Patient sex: M
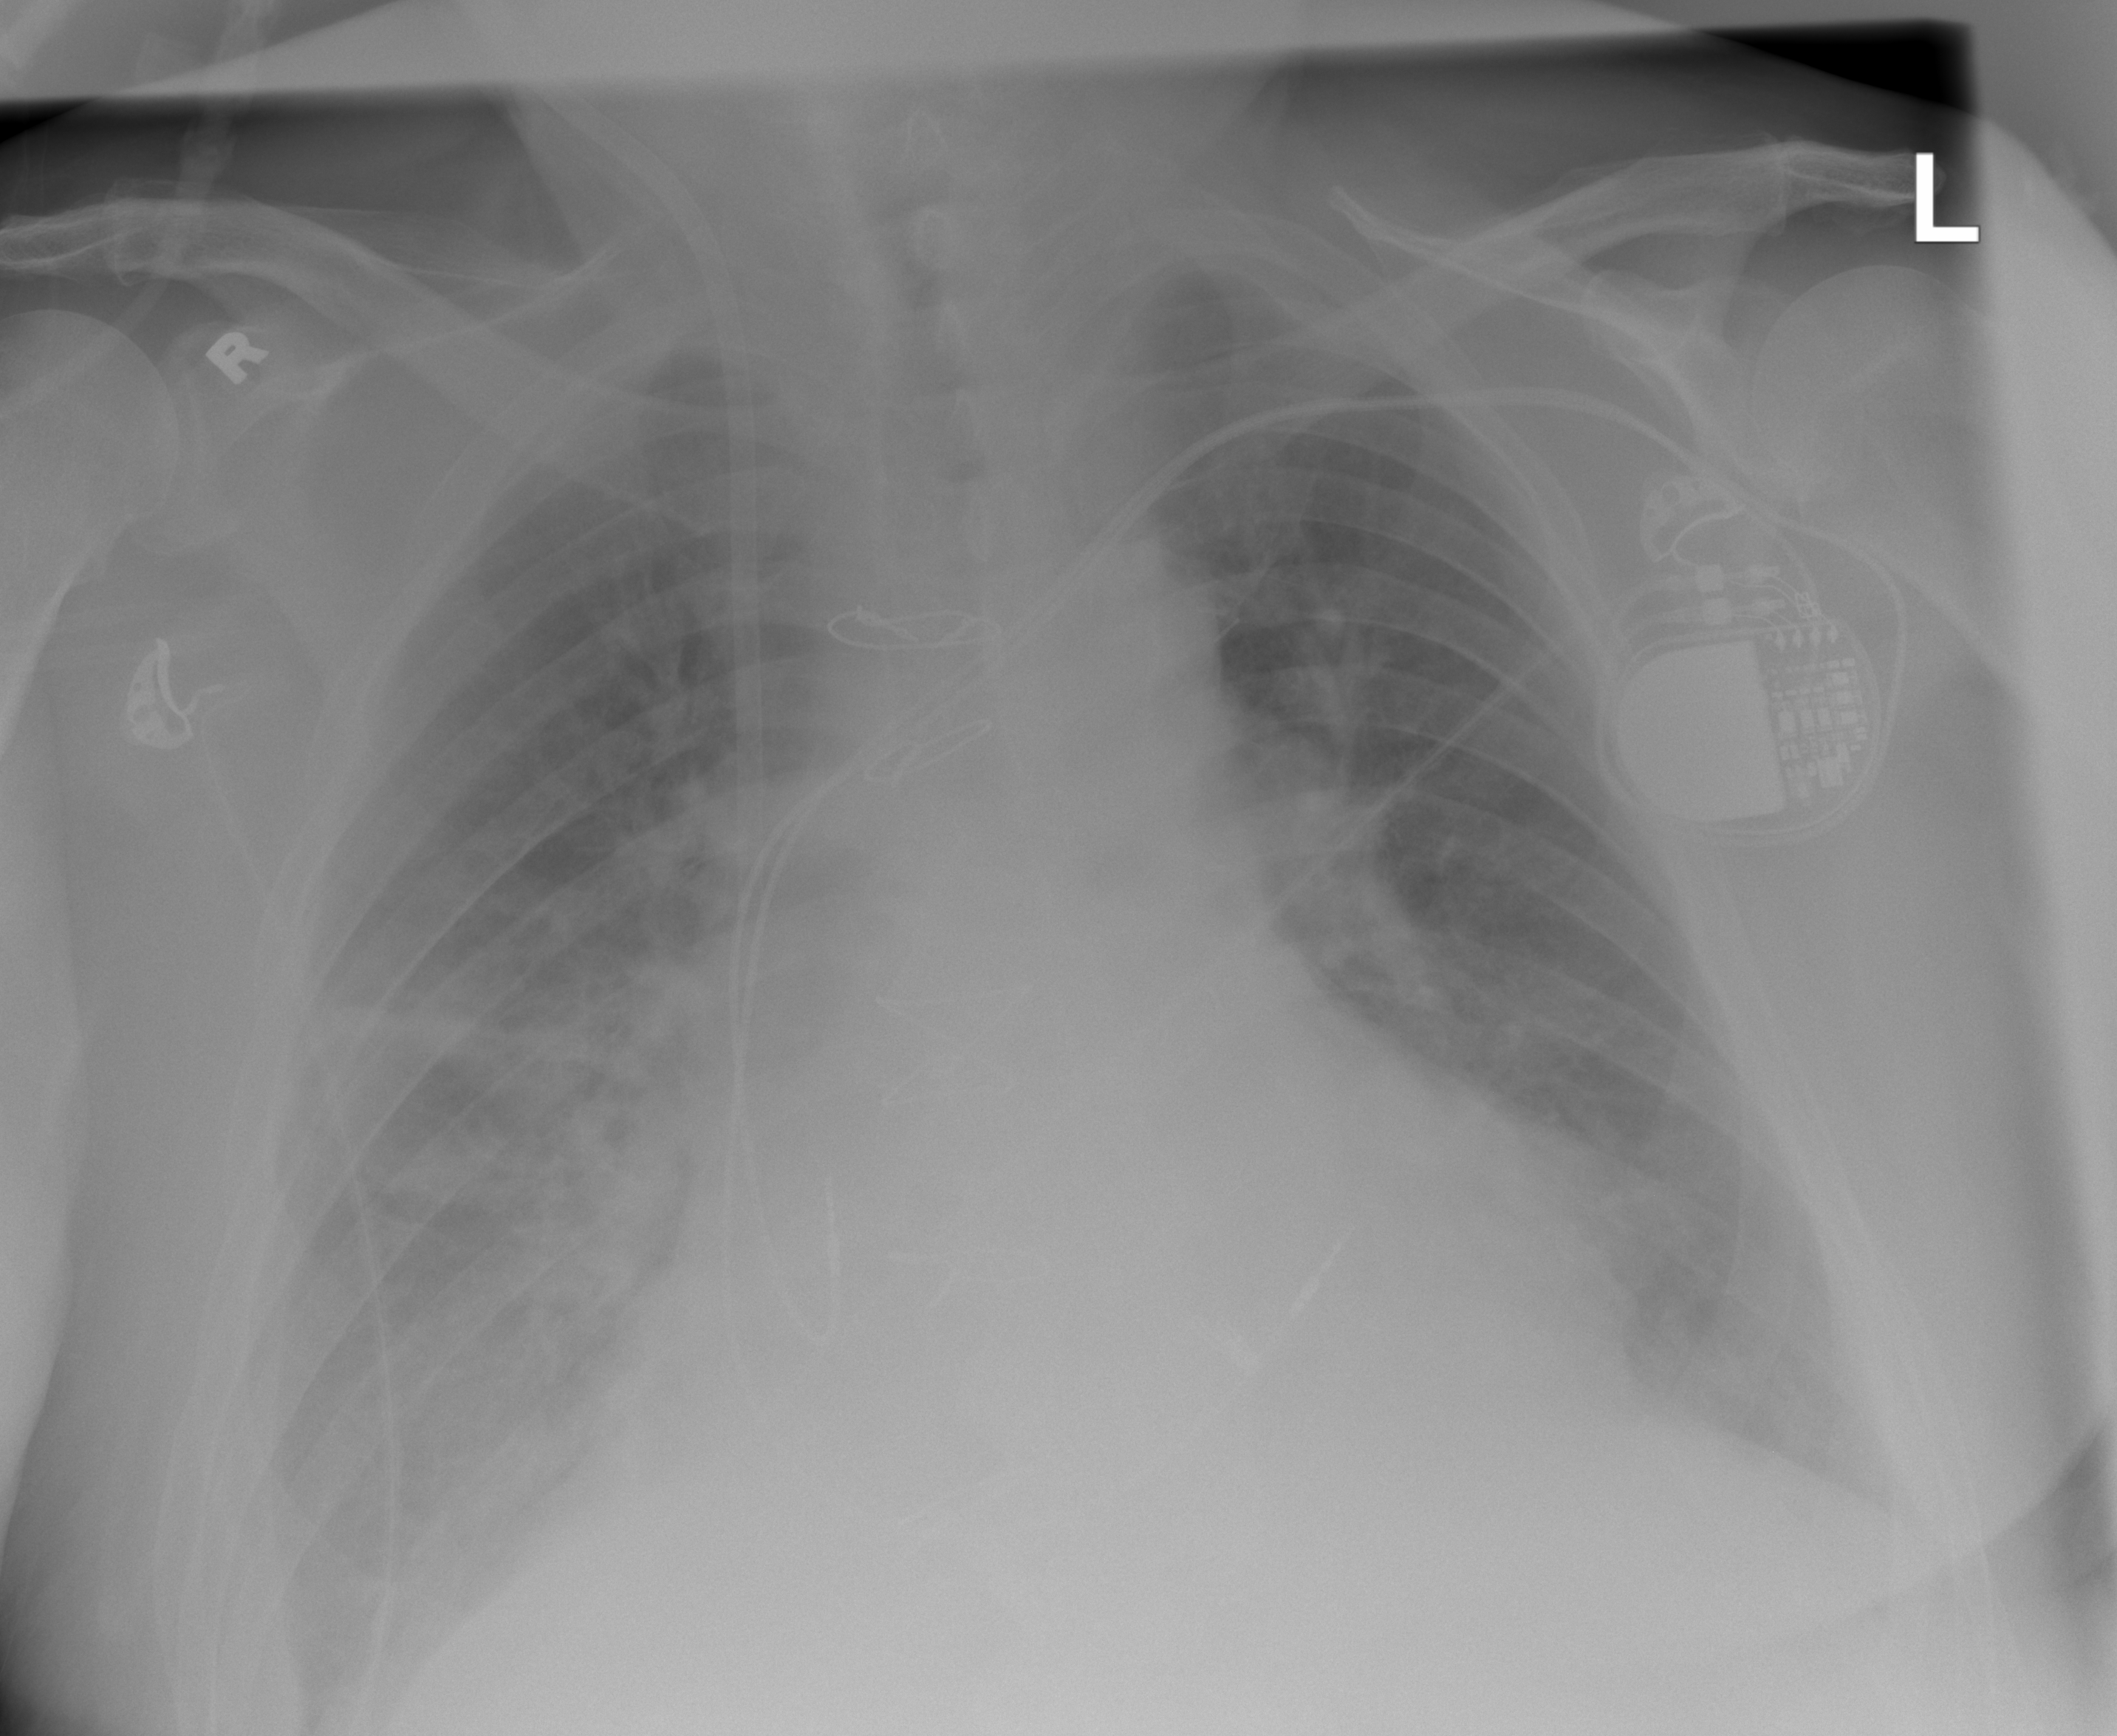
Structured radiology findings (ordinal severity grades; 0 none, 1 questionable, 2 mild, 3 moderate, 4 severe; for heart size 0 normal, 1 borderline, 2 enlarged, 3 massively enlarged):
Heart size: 2
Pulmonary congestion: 2
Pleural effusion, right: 2
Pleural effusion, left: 1
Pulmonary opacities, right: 2
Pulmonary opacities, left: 0
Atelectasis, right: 2
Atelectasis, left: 2